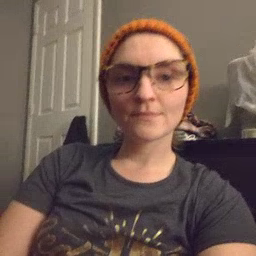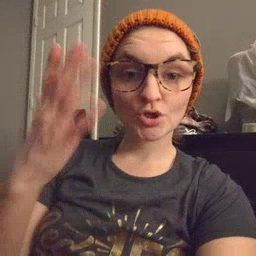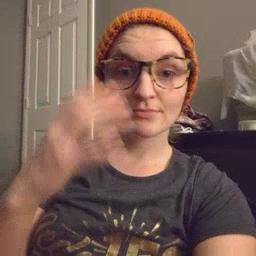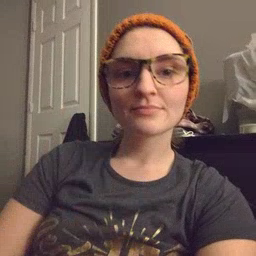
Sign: tree